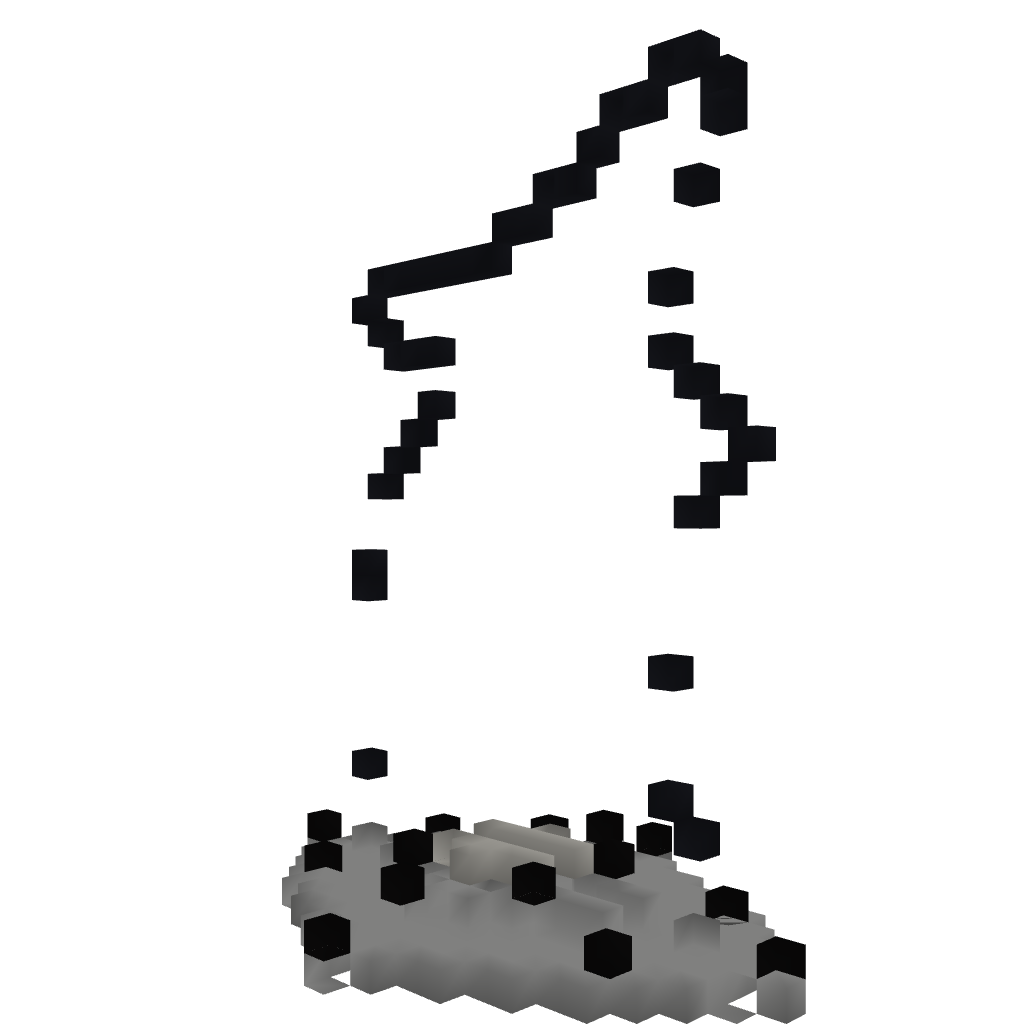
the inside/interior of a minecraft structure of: Black Mage FF1 (NES)